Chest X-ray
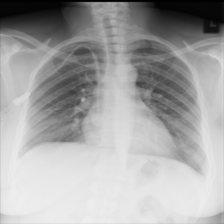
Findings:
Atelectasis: negative
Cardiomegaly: positive
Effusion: negative
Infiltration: negative
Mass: negative
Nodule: negative
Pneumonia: negative
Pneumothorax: negative
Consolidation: negative
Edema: negative
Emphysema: negative
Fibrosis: negative
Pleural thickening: negative
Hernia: negative